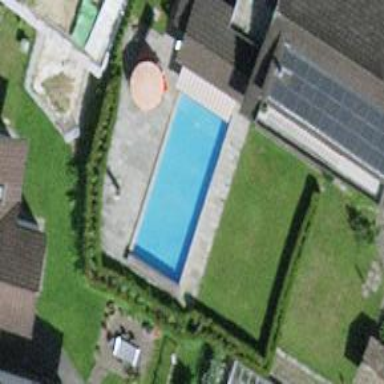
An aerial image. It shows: Swimming pool located in leisure land.